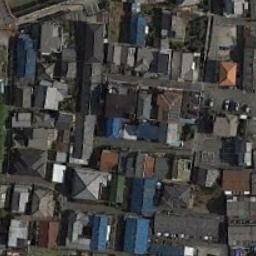
Label: residential